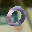
Label: 0